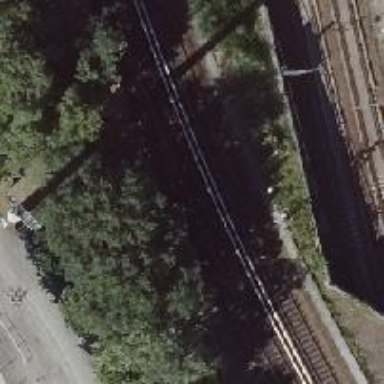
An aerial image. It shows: Railway signal.